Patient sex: M
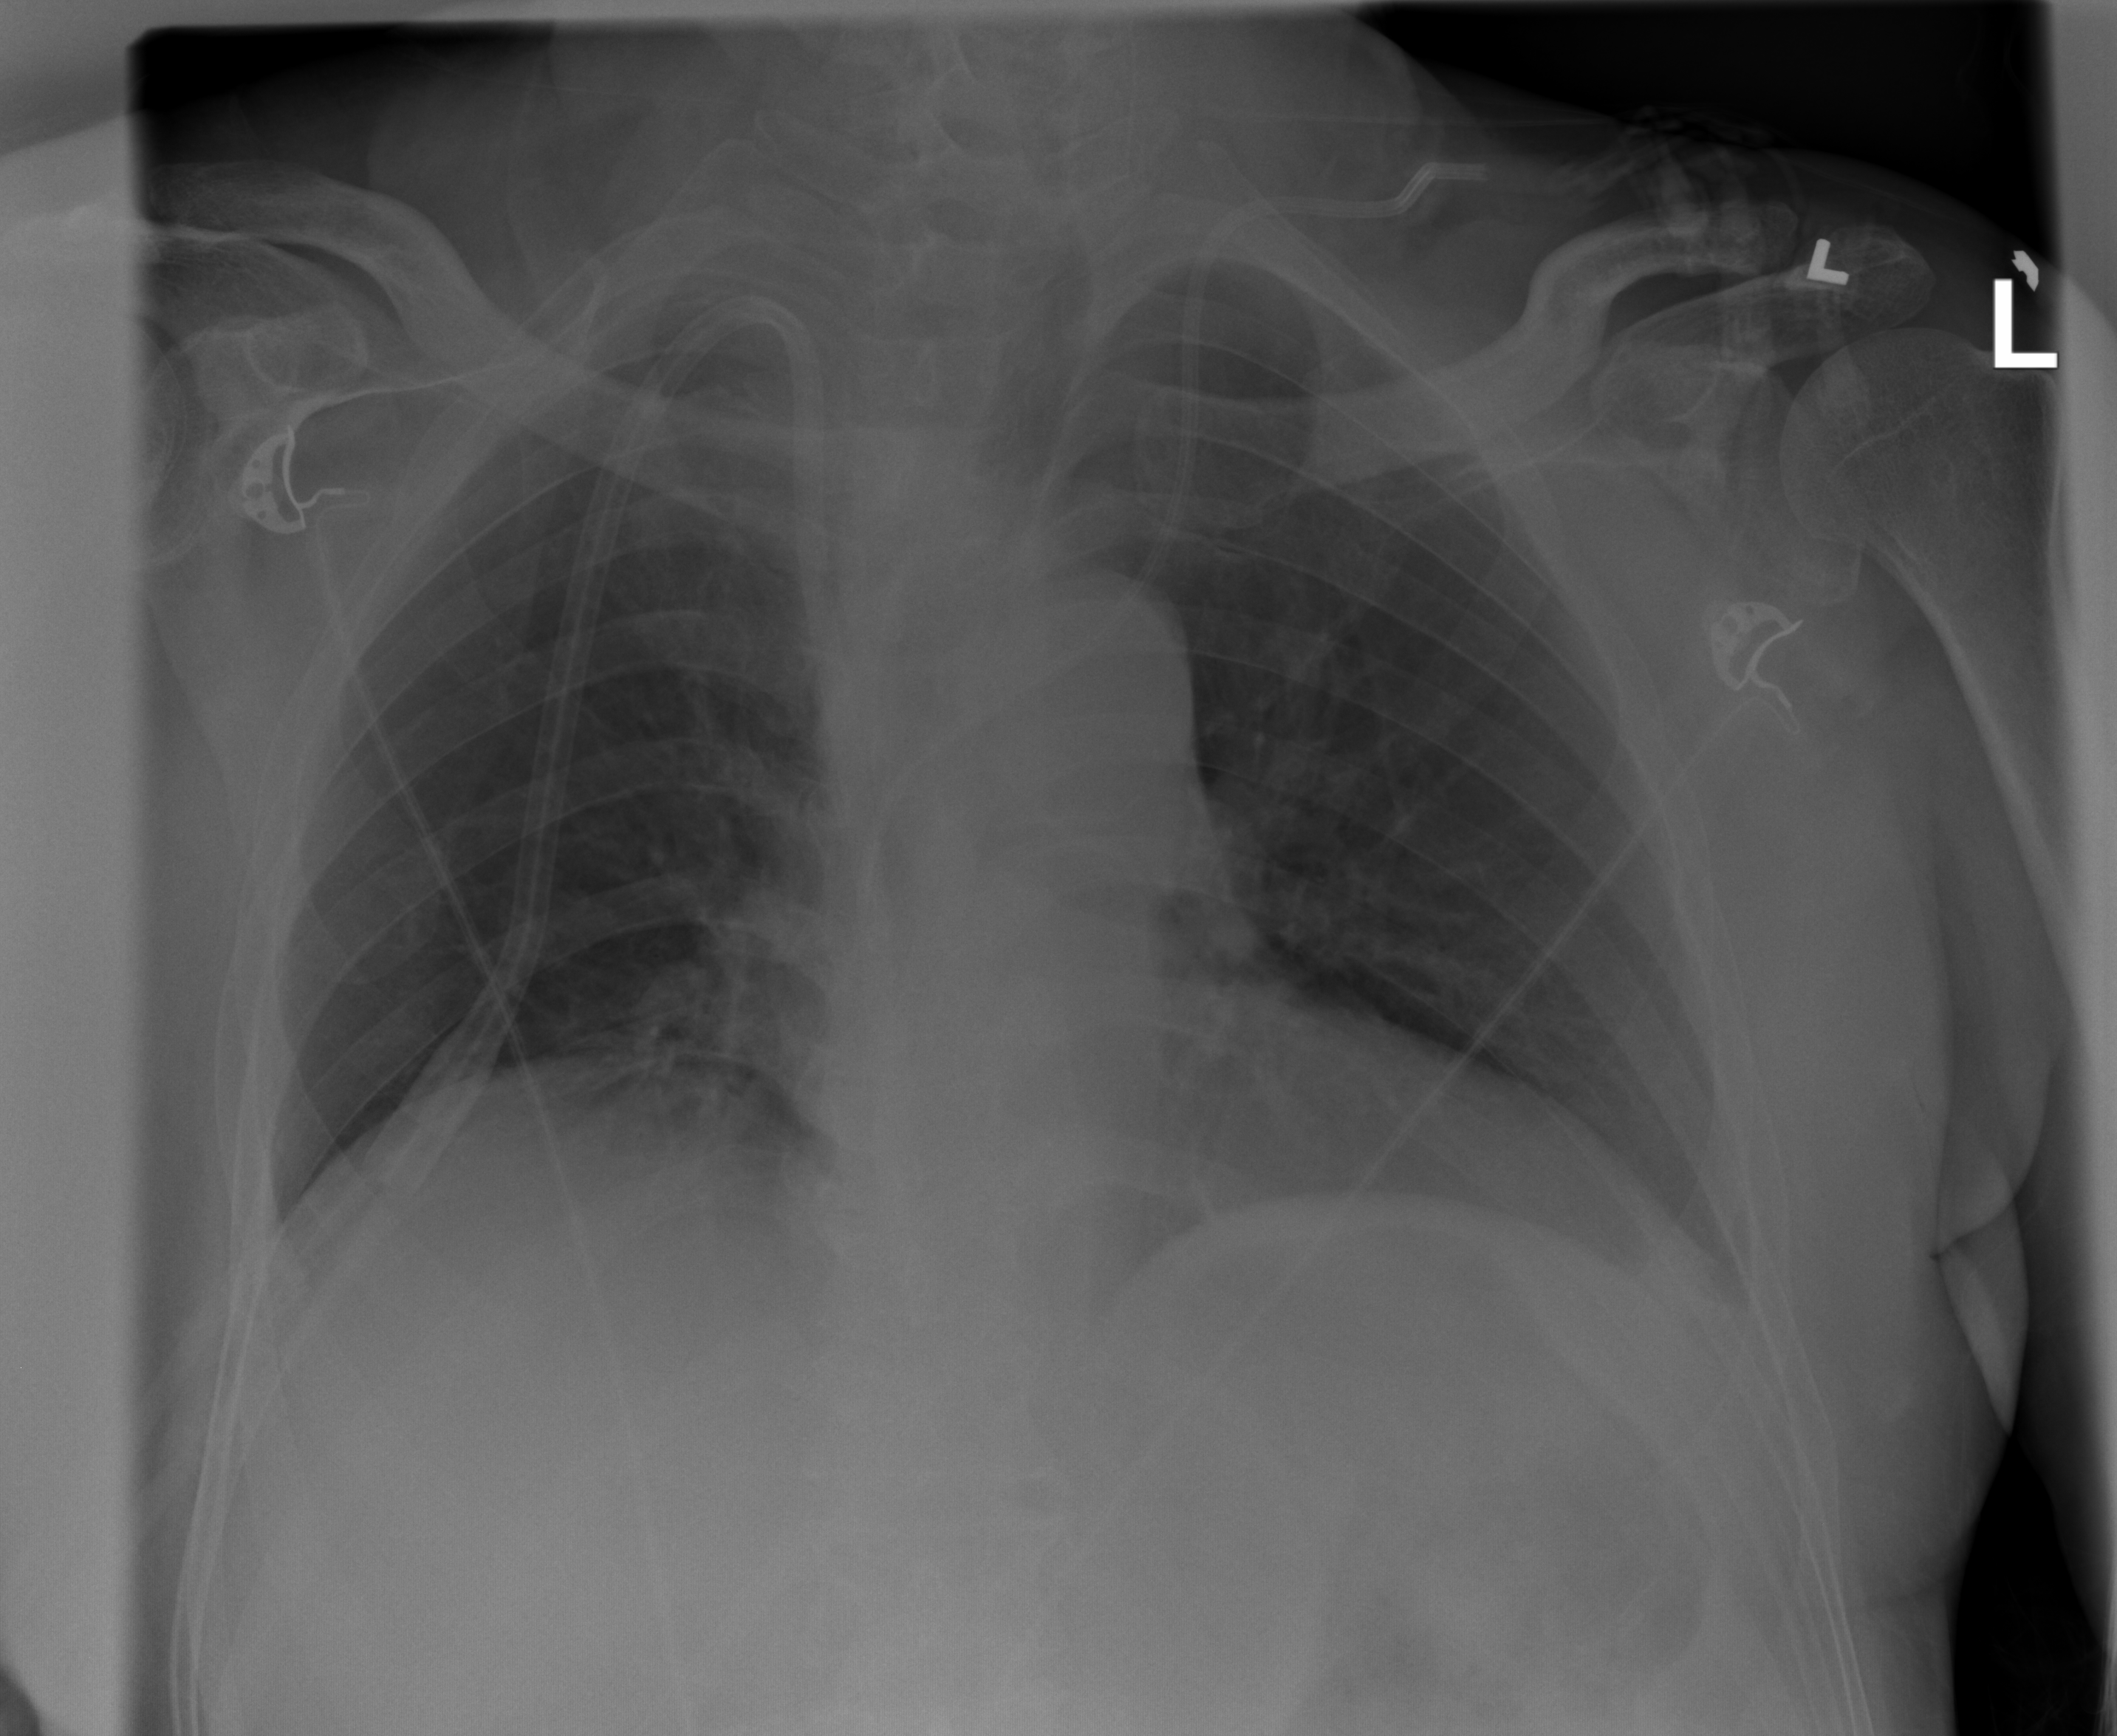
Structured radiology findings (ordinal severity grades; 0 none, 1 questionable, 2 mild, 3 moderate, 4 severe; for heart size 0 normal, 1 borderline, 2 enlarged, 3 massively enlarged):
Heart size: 1
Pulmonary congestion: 0
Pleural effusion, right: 0
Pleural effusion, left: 0
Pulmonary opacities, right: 0
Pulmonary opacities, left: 0
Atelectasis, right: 2
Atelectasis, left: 0